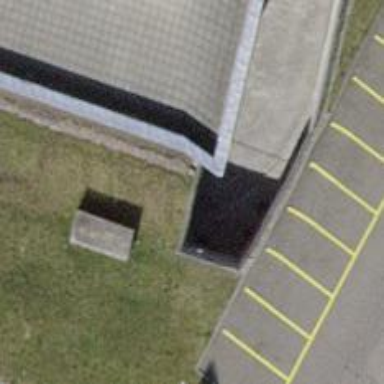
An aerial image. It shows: Parking entrance.